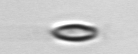
Label: Chrysochromulina